Question: I want to find the intersection of multiple queries on the time attribute.
I tried this inner joining of all of them, but it takes an extreme amount of time and never finishes.
'''
SELECT
pdx.time,
demand,
pdx.temperature,
sea.temperature,
boi.temperature,
geg.temperature
FROM capstone.aggregate_power_demands
INNER JOIN
(
SELECT time, temperature
FROM capstone.weather
WHERE location_name='PDX' AND time >= '1993' AND time <= '2018'
) as pdx
ON aggregate_power_demands.time = pdx.time
INNER JOIN
(
SELECT time, temperature
FROM capstone.weather
WHERE location_name='SEA' AND time >= '1993' AND time <= '2018'
) as sea
ON pdx.time = sea.time
INNER JOIN
(
SELECT time, temperature
FROM capstone.weather
WHERE location_name='BOI' AND time >= '1993' AND time <= '2018'
) as boi
ON sea.time = boi.time
INNER JOIN
(
SELECT time, temperature
FROM capstone.weather
WHERE location_name='GEG' AND time >= '1993' AND time <= '2018'
) as geg
ON boi.time = geg.time
'''

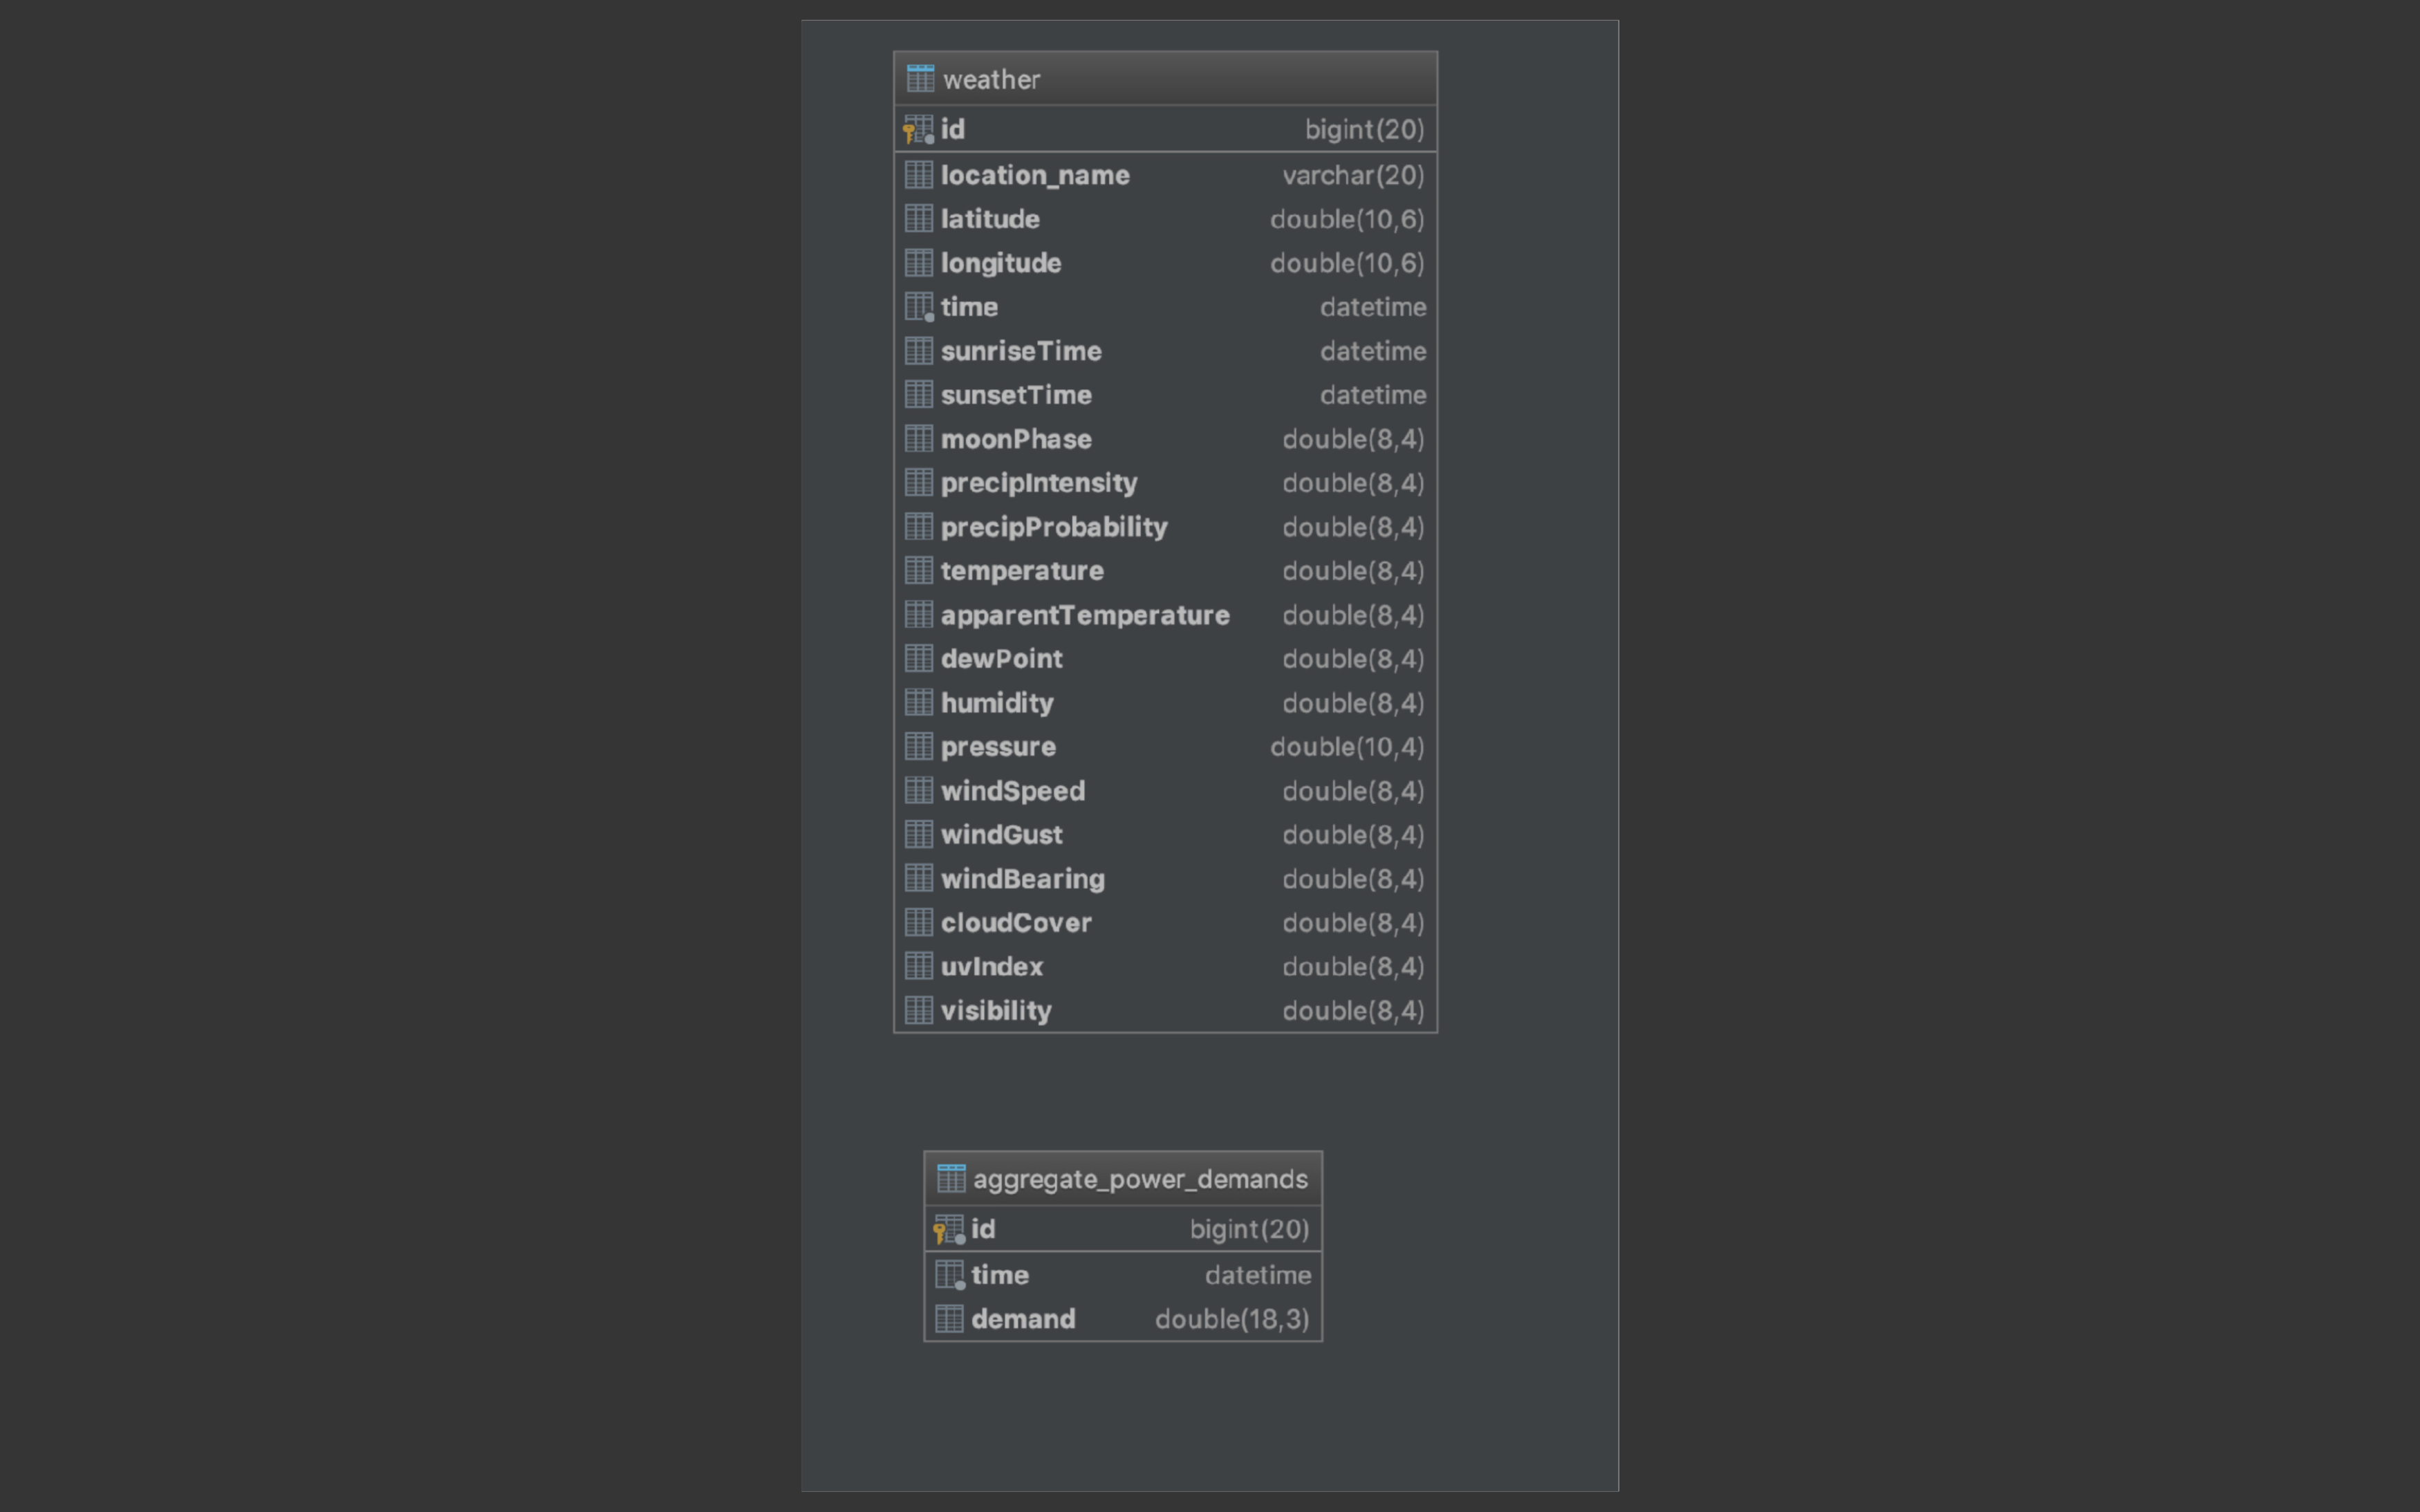
Answer: Try this:
'''
SELECT
aggregate_power_demands.time,
demand,
pdx.temperature,
sea.temperature,
boi.temperature,
geg.temperature
FROM capstone.aggregate_power_demands
LEFT JOIN
(SELECT time, temperature
FROM capstone.weather
WHERE location_name='PDX' AND YEAR(time) BETWEEN '1993' AND '2018'
GROUP BY location_name,time) as pdx
ON aggregate_power_demands.time = pdx.time
LEFT JOIN
(SELECT time, temperature
FROM capstone.weather
WHERE location_name='SEA' AND YEAR(time) BETWEEN '1993' AND '2018'
GROUP BY location_name,time) as sea
ON aggregate_power_demands.time = sea.time
LEFT JOIN
(SELECT time, temperature
FROM capstone.weather
WHERE location_name='BOI' AND YEAR(time) BETWEEN '1993' AND '2018'
GROUP BY location_name,time) as boi
ON aggregate_power_demands.time = boi.time
LEFT JOIN
(SELECT time, temperature
FROM capstone.weather
WHERE location_name='GEG' AND YEAR(time) BETWEEN '1993' AND '2018'
GROUP BY location_name,time) as geg
ON aggregate_power_demands.time = geg.time;
'''